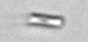
Label: Bacillariophyceae